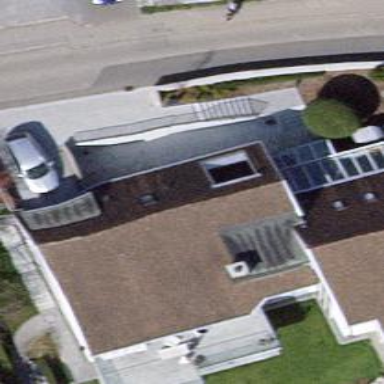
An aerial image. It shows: Semidetached house.